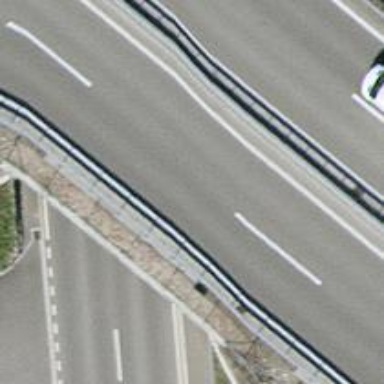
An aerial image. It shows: Motor road bridge with asphalt surface. The bridge is part of trunk highway.